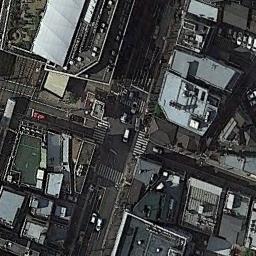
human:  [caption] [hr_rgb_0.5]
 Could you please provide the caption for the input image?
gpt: There are many buildings beside the intersection .

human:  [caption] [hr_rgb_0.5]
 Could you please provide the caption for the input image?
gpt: There are many moving and waiting vehicles on the road at the intersection, Many buildings and some trees around the intersection .

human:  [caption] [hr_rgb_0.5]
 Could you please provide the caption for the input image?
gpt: There is a green belt next to the intersection .

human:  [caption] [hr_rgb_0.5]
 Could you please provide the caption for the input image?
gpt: An intersection with sparse traffic located in a dense commercial area .

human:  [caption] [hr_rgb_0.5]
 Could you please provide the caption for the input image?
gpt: There are many buildings around the intersection .